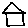
Label: house